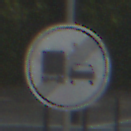
Verkehrszeichen: EndeUeberholverbotKraftfahrzeuge
Umgebung: Outdoor, Suburban
Tageszeit: MorningAfternoon
Wetter: Clear
Licht: Natural
Jahreszeit: NotSpecified
Kontrast: HighContrast